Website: home-depot
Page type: customer-info-address
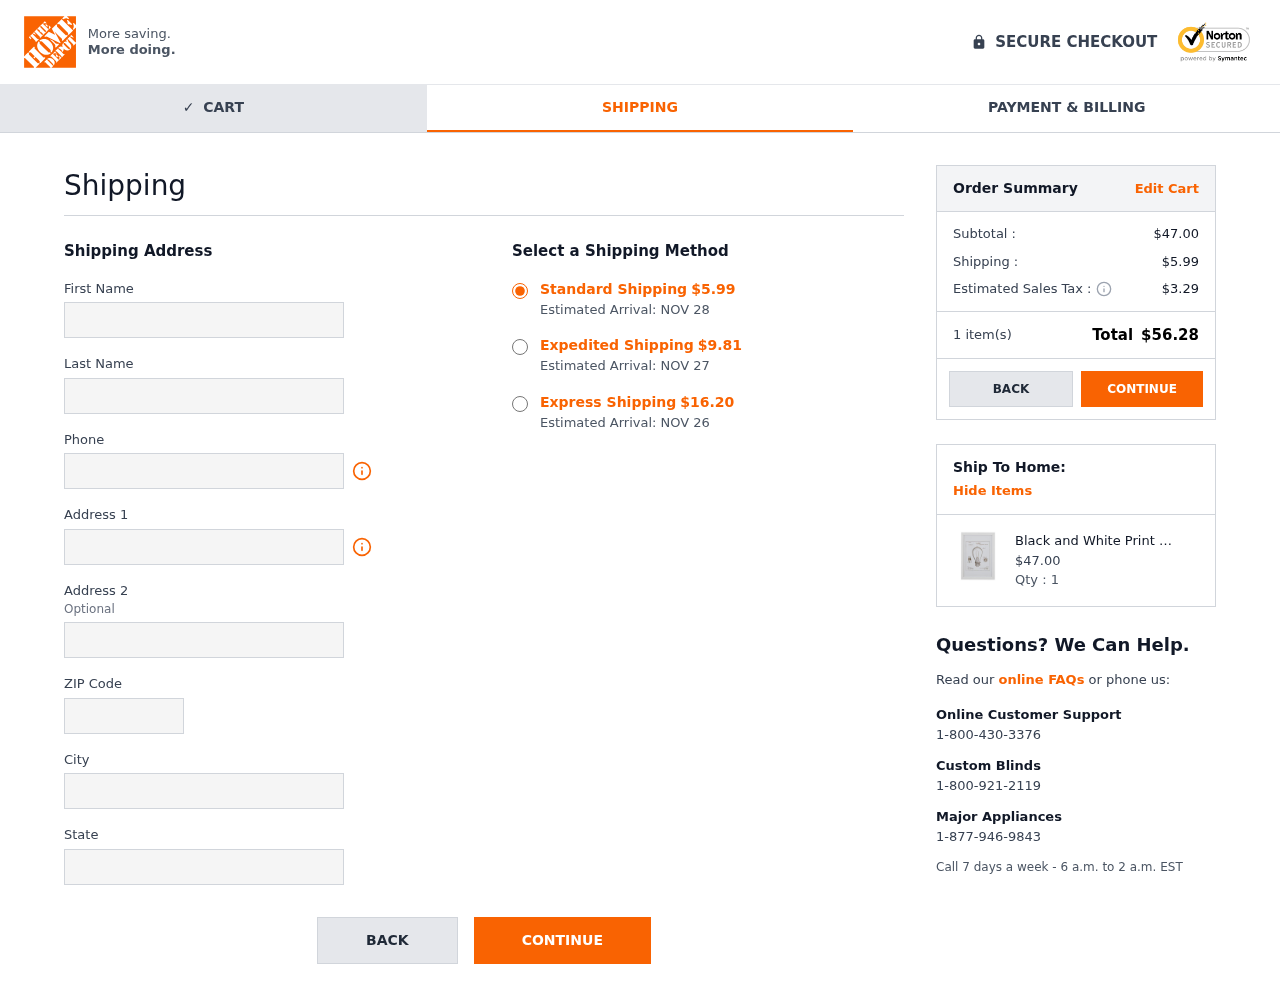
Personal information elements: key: PII_CITY
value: Williammouth
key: PII_FIRSTNAME
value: James
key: PII_LASTNAME
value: Williams
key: PII_PHONE
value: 8808399608
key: PII_POSTCODE
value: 97403
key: PII_STATE
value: Rhode Island
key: PII_STREET
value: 4258 Garrett Mews Suite 910
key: PII_STREET2
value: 564 Johnson Underpass
Product elements: key: PRODUCT1_NAME
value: Black and White Print of 1891 Bulb in White Frame, 15" x 21"
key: PRODUCT1_PRICE
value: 47
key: PRODUCT1_QUANTITY
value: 1
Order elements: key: ORDER_SHIPPING_COST
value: $5.99
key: ORDER_DELIVERY_DATE
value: Estimated Arrival: NOV 28
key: ORDER_SHIPPING_COST_EXPEDITED
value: $9.81
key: ORDER_DELIVERY_DATE_EXPEDITED
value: Estimated Arrival: NOV 27
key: ORDER_SHIPPING_COST_EXPRESS
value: $16.20
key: ORDER_DELIVERY_DATE_EXPRESS
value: Estimated Arrival: NOV 26
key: ORDER_SUBTOTAL
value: $47.00
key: ORDER_TAX
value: $3.29
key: ORDER_NUM_ITEMS
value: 1 item(s)
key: ORDER_TOTAL
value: $56.28